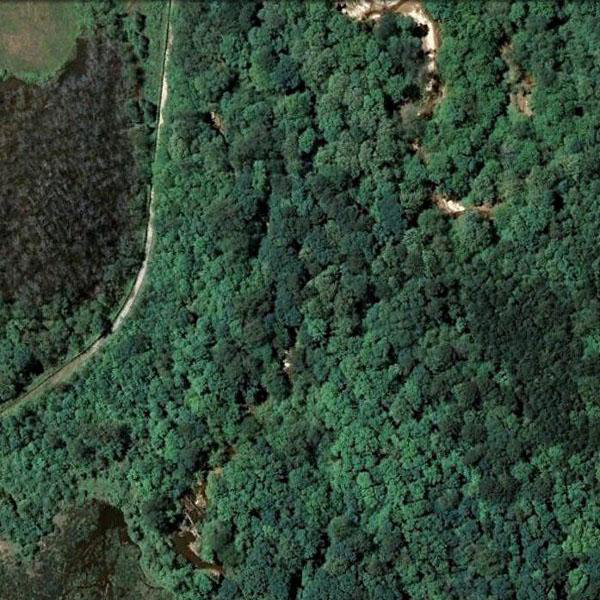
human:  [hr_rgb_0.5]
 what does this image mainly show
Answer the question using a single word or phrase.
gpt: forest